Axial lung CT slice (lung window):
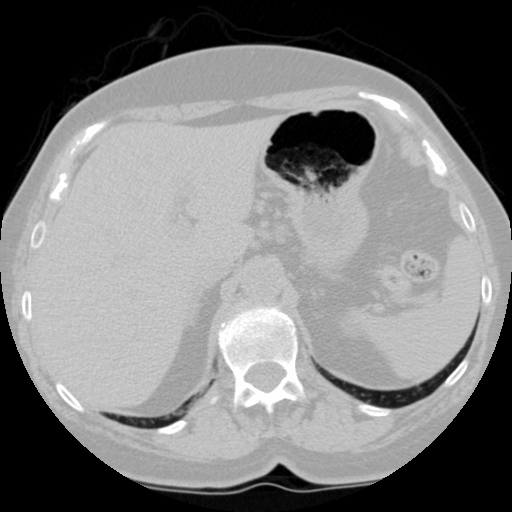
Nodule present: no